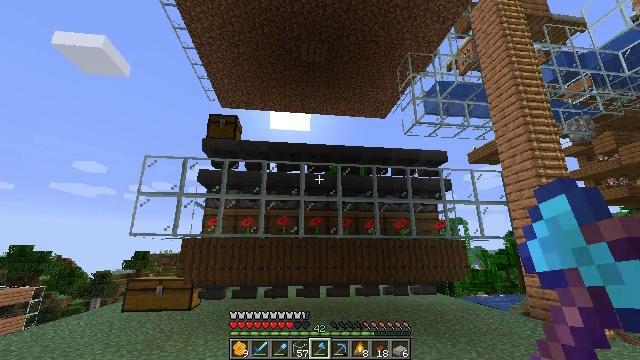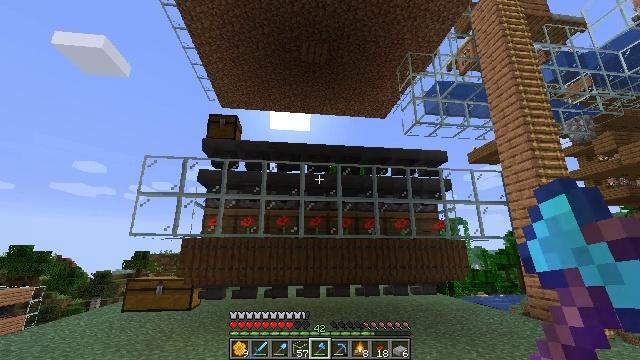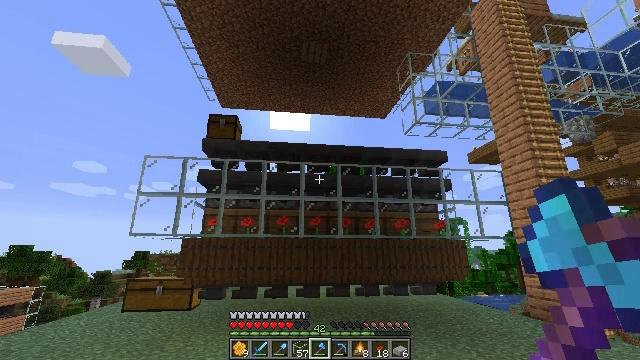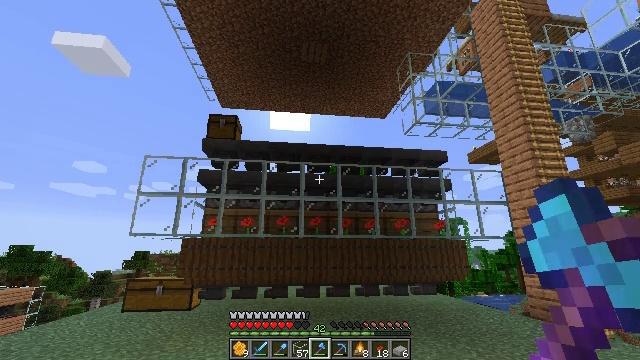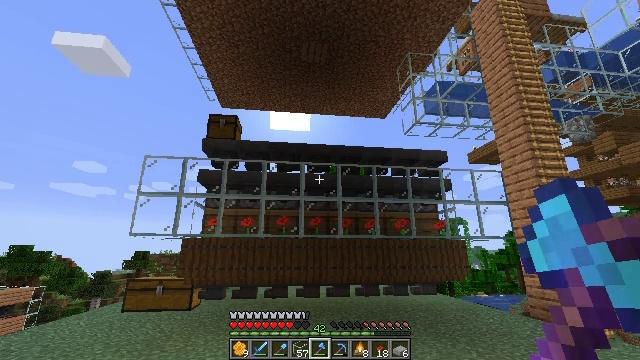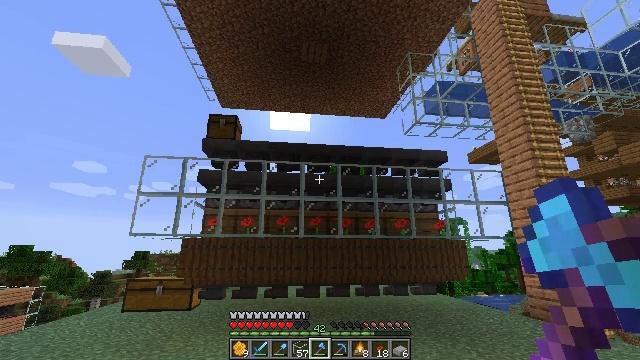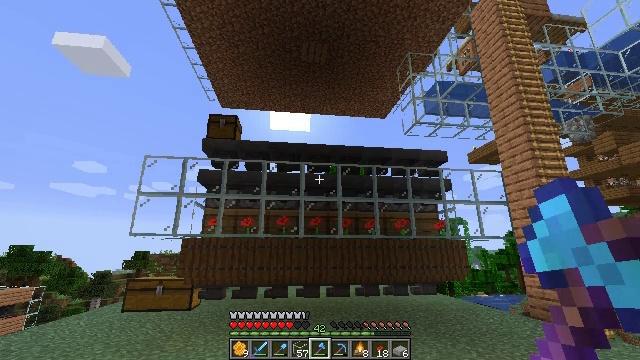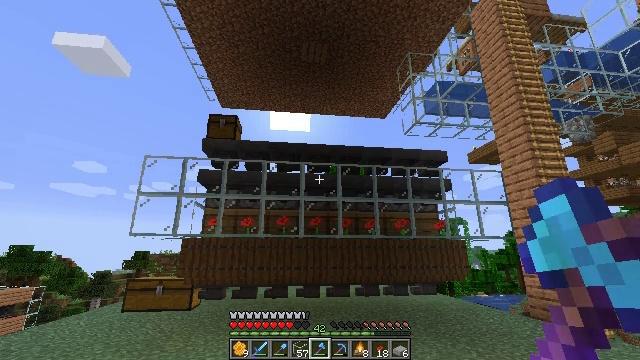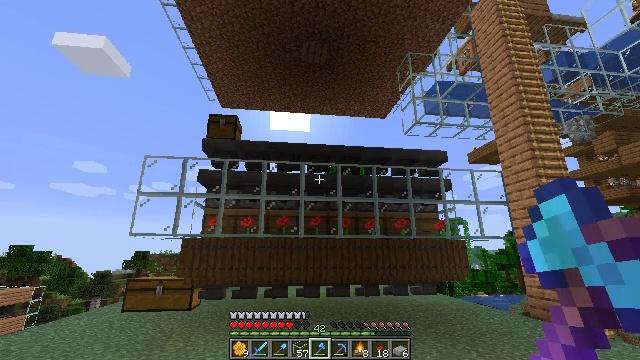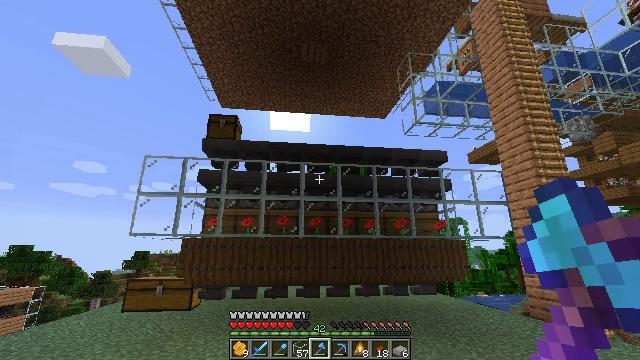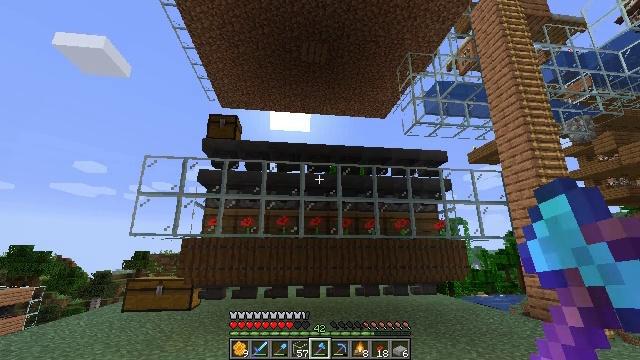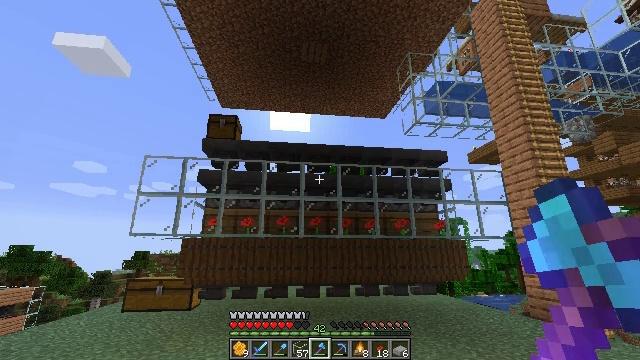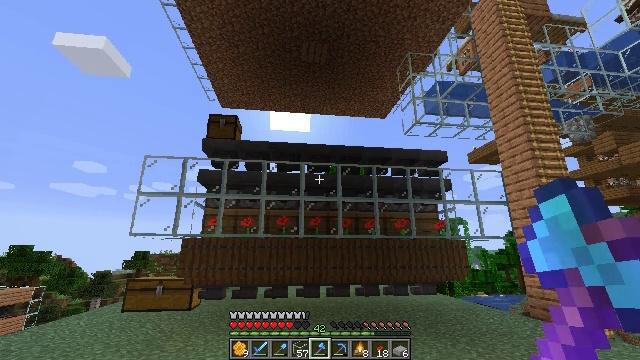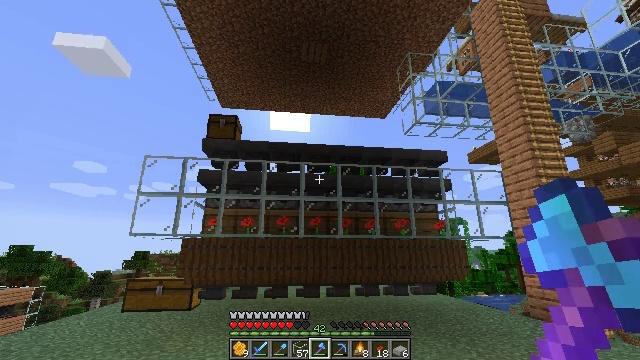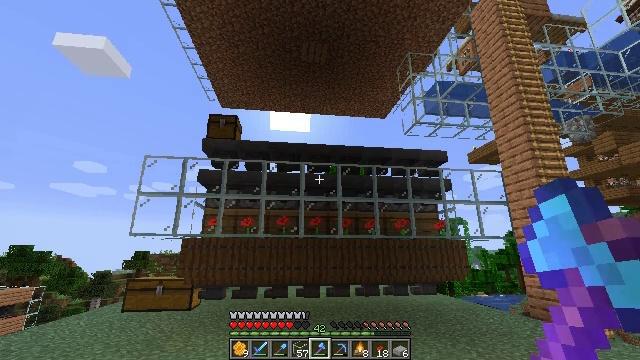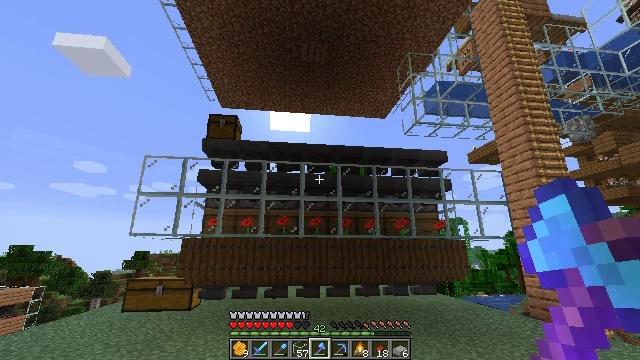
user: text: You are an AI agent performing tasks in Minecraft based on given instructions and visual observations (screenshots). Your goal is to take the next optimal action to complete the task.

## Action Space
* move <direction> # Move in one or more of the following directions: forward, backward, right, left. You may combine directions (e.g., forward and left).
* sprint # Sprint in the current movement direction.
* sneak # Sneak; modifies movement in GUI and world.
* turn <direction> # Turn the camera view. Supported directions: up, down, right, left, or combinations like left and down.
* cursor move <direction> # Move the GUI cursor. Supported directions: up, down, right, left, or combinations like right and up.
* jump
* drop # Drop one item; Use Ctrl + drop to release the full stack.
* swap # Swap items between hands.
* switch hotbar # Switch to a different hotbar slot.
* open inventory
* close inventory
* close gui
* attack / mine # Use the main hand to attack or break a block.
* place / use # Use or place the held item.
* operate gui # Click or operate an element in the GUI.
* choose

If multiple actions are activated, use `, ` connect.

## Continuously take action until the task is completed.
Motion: motion action
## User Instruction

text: Break the poppy plant.
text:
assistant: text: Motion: no_op
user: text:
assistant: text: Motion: no_op
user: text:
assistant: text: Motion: no_op
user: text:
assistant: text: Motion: no_op
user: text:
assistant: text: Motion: no_op
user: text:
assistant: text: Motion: no_op
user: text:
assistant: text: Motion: no_op
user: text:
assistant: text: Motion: no_op
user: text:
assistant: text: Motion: no_op
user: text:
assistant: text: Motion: no_op
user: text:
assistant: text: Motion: no_op
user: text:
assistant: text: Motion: no_op
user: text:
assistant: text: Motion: no_op
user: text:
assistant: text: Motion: no_op
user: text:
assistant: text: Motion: no_op
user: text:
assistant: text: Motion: no_op
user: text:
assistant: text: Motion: no_op
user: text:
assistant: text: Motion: no_op
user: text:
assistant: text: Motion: no_op
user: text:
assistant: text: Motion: no_op
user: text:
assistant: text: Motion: no_op
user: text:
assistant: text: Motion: no_op
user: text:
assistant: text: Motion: no_op
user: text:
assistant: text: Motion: no_op
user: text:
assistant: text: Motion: no_op
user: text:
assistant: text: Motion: no_op
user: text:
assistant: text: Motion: no_op
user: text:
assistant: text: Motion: no_op
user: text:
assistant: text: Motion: no_op
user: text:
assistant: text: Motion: no_op